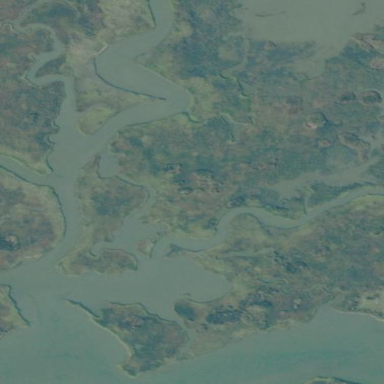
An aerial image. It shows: Tidal saltmarsh wetland area.